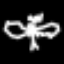
Label: angel